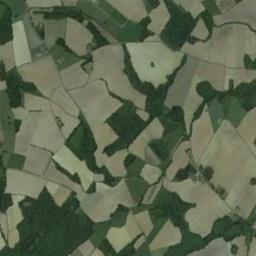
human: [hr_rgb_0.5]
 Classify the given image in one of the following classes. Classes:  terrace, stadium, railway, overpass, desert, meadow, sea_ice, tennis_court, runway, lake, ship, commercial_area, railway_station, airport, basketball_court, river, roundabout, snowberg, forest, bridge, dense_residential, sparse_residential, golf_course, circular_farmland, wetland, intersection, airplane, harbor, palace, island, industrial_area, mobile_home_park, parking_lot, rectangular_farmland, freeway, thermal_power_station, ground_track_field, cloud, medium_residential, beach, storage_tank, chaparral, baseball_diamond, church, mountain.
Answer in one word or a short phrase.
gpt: rectangular_farmland